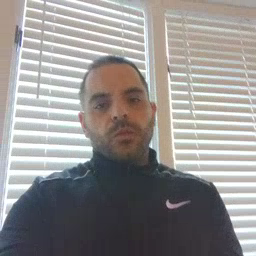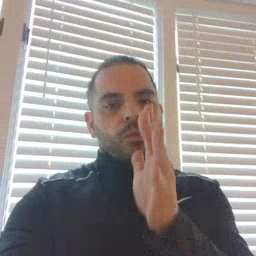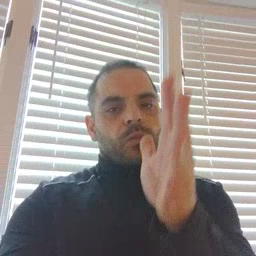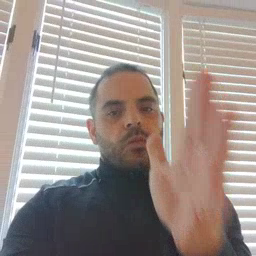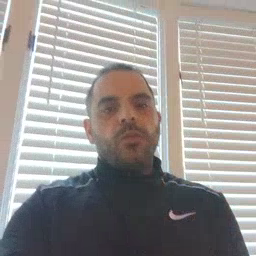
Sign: grandma